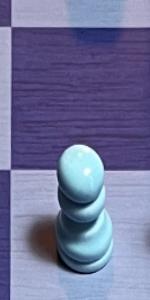
Label: Pawn_White